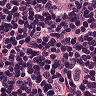
Metastatic tissue present: yes